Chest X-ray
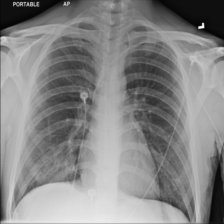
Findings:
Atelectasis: negative
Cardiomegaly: negative
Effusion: negative
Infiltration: negative
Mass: negative
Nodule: negative
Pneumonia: negative
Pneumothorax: negative
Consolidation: negative
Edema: negative
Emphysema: negative
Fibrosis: negative
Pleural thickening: negative
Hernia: negative